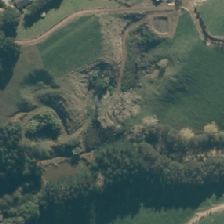
Land cover: low_producing_grassland